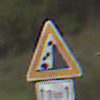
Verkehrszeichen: SteinschlagRechts
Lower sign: LaengeEinerStrecke2
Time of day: Midday
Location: Outdoor (Nature)
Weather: PartlyCloudy
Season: NotSpecified
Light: Natural